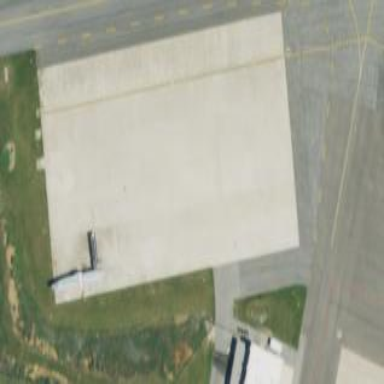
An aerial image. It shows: Apron at the airport.